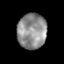
Tissue: prostate
Cell type: Epithelial cells
Senescence score: 0.2236
Nuclear area (px): 1008
Mean DAPI intensity: 141.959